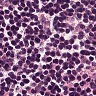
Metastatic tissue present: no